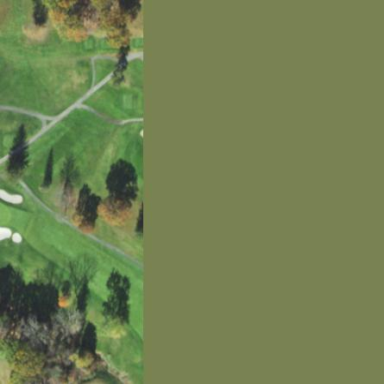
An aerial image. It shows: Golf pitch.